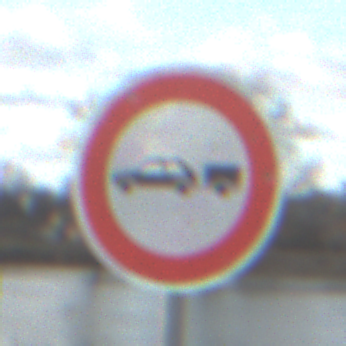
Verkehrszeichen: VerbotPersonenkraftwagenMitAnhaenger
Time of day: SunriseSunset
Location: Outdoor (RoadRail)
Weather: PartlyCloudy
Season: NotSpecified
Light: Natural